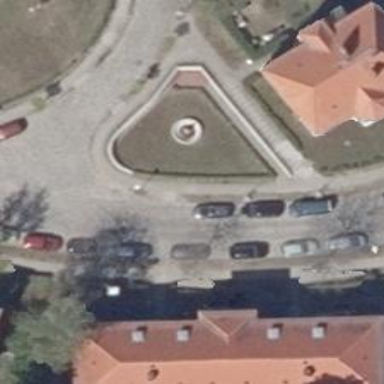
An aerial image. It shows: Fountain.